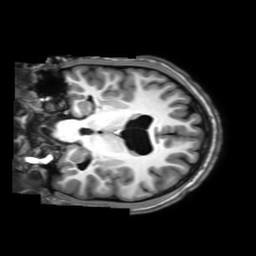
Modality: T1w
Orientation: coronal
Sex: male
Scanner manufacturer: philips
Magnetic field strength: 3 T
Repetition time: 0.01231 s
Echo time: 0.003476 s